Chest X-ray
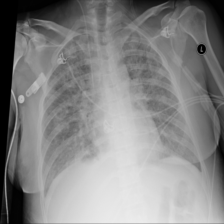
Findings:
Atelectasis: negative
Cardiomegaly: negative
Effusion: negative
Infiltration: negative
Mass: negative
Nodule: negative
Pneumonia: negative
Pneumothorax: negative
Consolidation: negative
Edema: positive
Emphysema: negative
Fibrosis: negative
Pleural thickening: negative
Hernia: negative